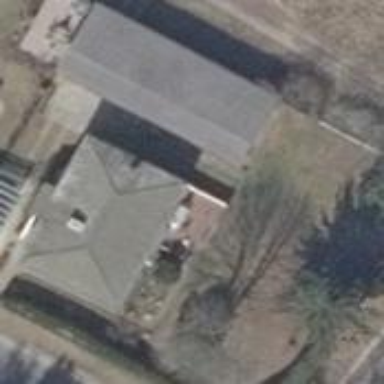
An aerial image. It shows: Hipped roof on residential building.